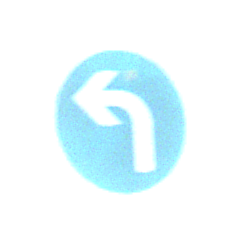
Verkehrszeichen: VorgeschriebeneFahrtrichtungLinks
Umgebung: Outdoor, RoadRail
Tageszeit: SunriseSunset
Wetter: PartlyCloudy
Licht: Natural
Jahreszeit: NotSpecified
Kontrast: MediumContrast